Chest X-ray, PA view. Patient: 51 years old, sex F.
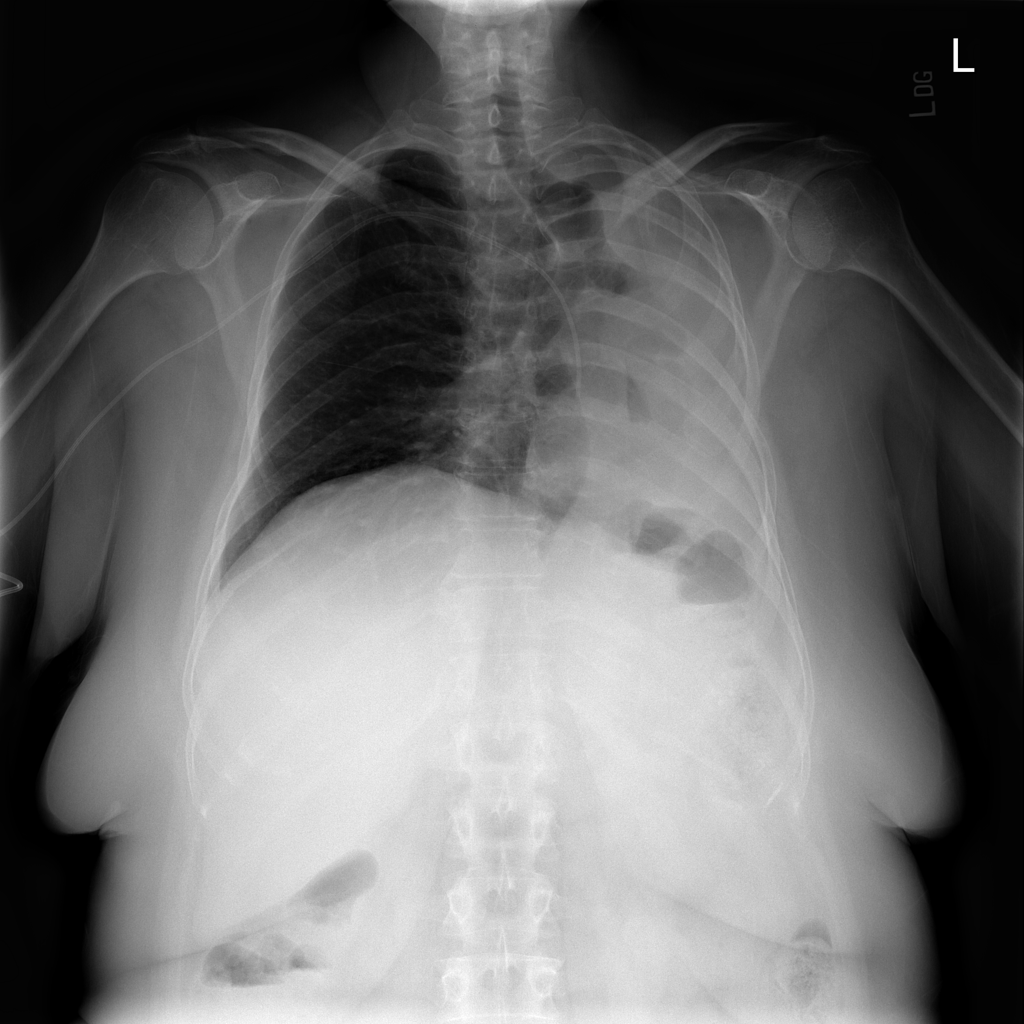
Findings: No Finding